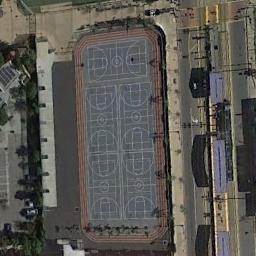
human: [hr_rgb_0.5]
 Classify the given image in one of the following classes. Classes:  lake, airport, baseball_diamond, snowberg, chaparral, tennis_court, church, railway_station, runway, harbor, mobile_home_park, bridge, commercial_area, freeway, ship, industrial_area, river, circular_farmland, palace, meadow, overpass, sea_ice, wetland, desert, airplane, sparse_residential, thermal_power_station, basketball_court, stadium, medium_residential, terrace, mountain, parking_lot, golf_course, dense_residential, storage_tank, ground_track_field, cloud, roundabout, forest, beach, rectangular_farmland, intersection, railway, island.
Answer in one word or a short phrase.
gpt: basketball_court